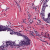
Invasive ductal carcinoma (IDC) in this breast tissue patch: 0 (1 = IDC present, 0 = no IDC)